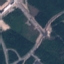
Land use / land cover: Highway